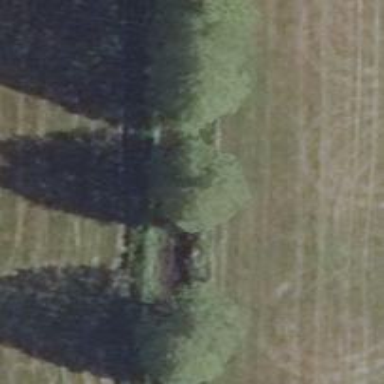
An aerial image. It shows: Row of trees in natural setting.